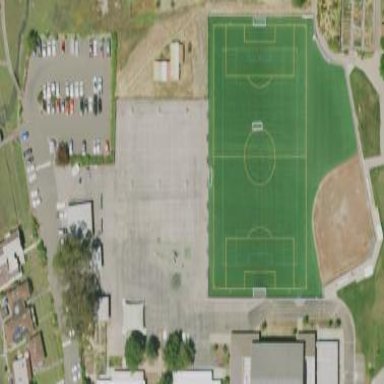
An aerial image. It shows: Soccer pitch for outdoor sports and leisure activities.